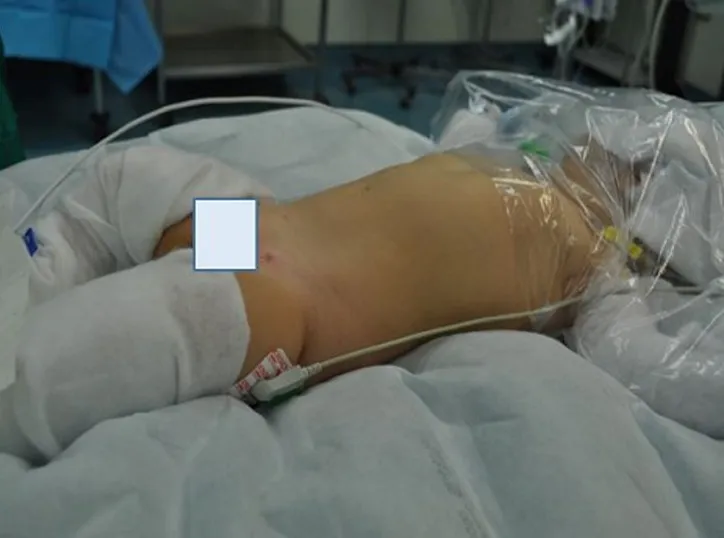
after the induction of anesthesia the scaphoid abdomen of the patient is obvious (patient's genitalia are covered).
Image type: medical_photograph (skin_photograph)